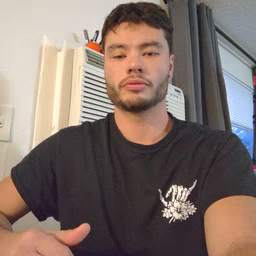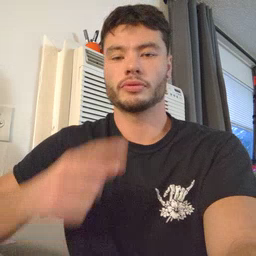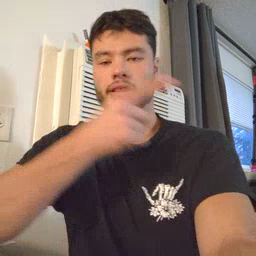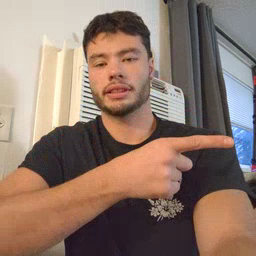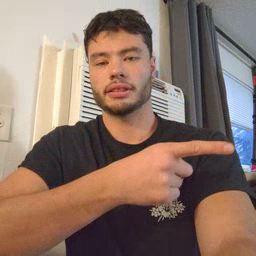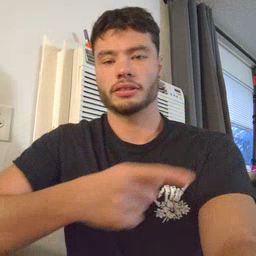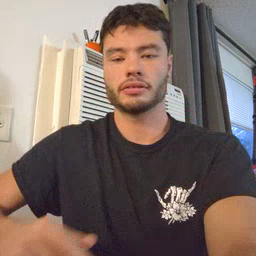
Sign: hesheit